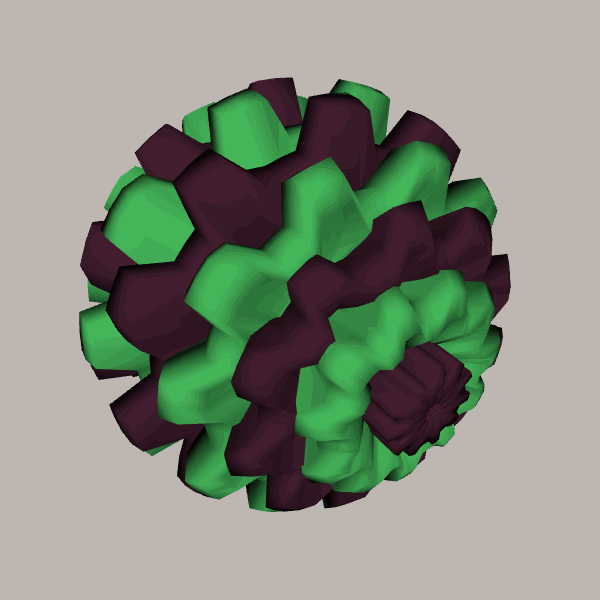
Background: light